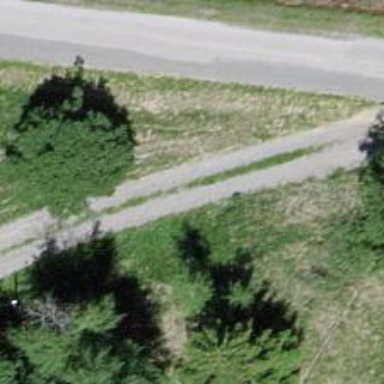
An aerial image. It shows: Unpaved track road.